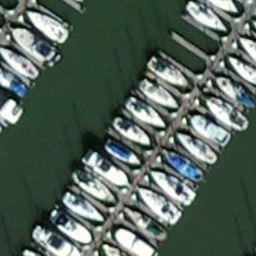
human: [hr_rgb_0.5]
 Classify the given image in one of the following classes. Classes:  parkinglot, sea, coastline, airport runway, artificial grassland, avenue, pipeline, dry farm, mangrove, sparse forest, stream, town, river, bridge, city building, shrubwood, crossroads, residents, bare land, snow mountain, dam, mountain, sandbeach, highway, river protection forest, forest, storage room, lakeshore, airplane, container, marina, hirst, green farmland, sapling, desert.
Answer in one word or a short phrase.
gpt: marina